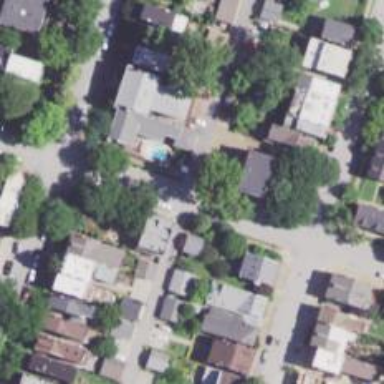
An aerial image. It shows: Charming neighbourhood.